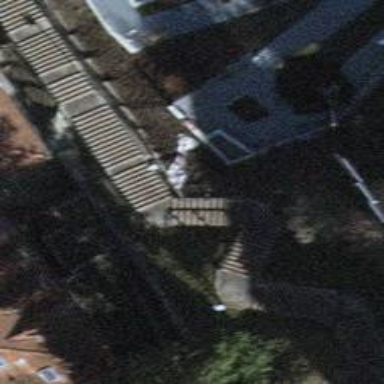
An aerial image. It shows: Road with steps.